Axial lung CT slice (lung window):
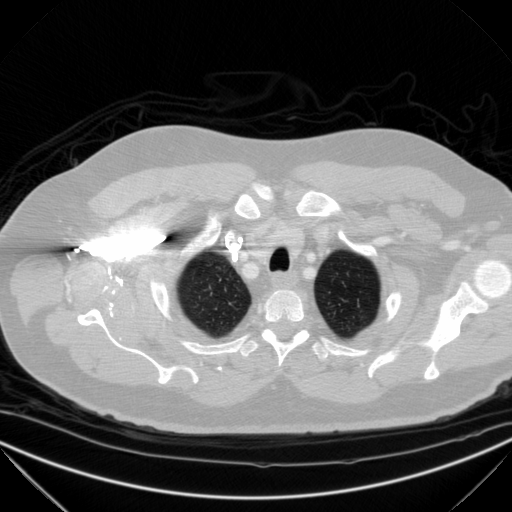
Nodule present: no